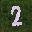
Label: 2